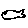
Label: fish